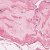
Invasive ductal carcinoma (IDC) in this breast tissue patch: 0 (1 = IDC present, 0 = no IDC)